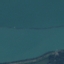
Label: SeaLake